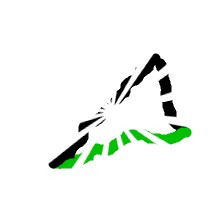
Shape: triangle